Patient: sex M, age 42
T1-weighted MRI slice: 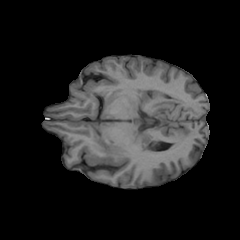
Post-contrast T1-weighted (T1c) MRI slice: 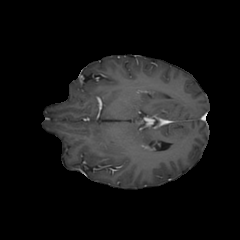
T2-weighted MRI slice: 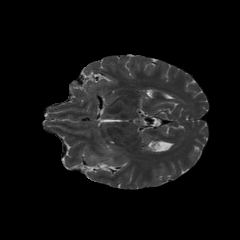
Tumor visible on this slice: yes
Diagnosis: Glioblastoma, IDH-wildtype
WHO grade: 4